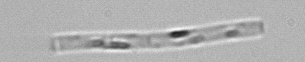
Label: Leptocylindrus